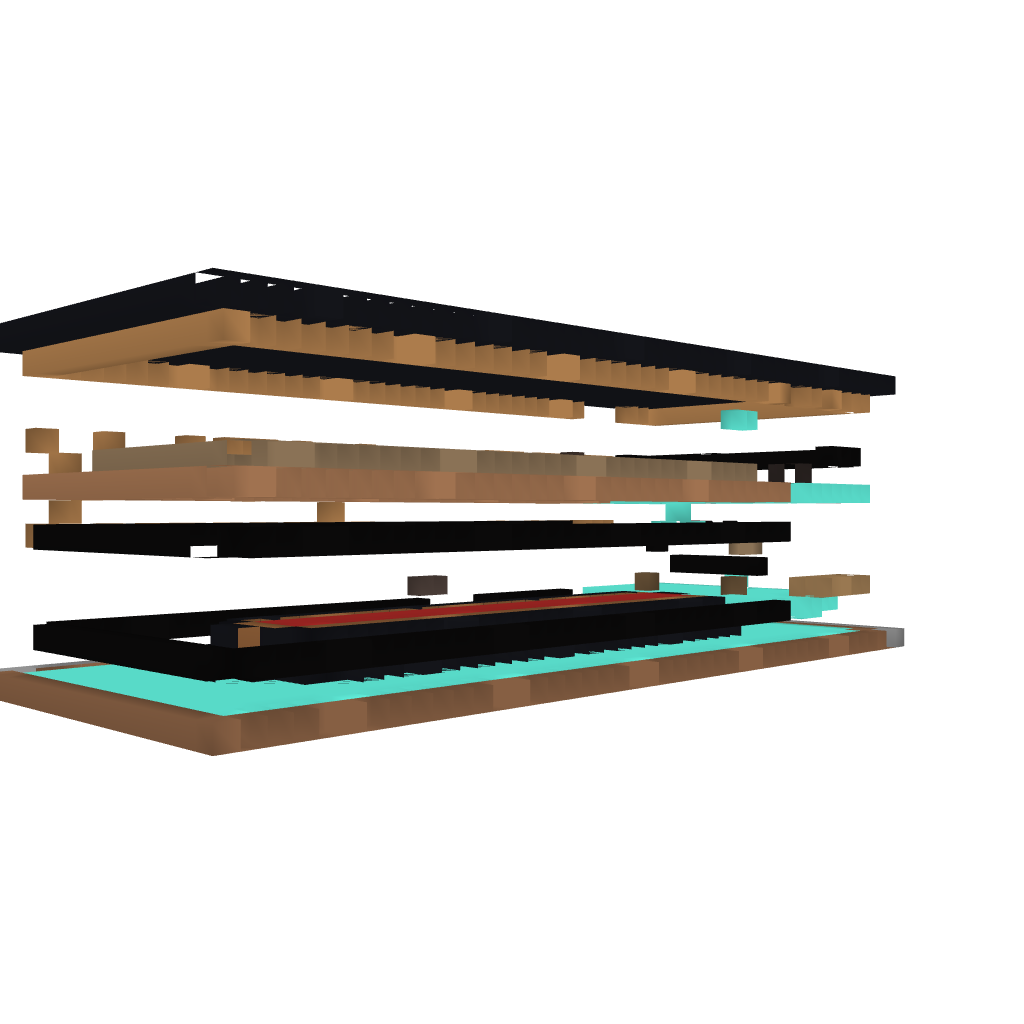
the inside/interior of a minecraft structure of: The Cat Walk